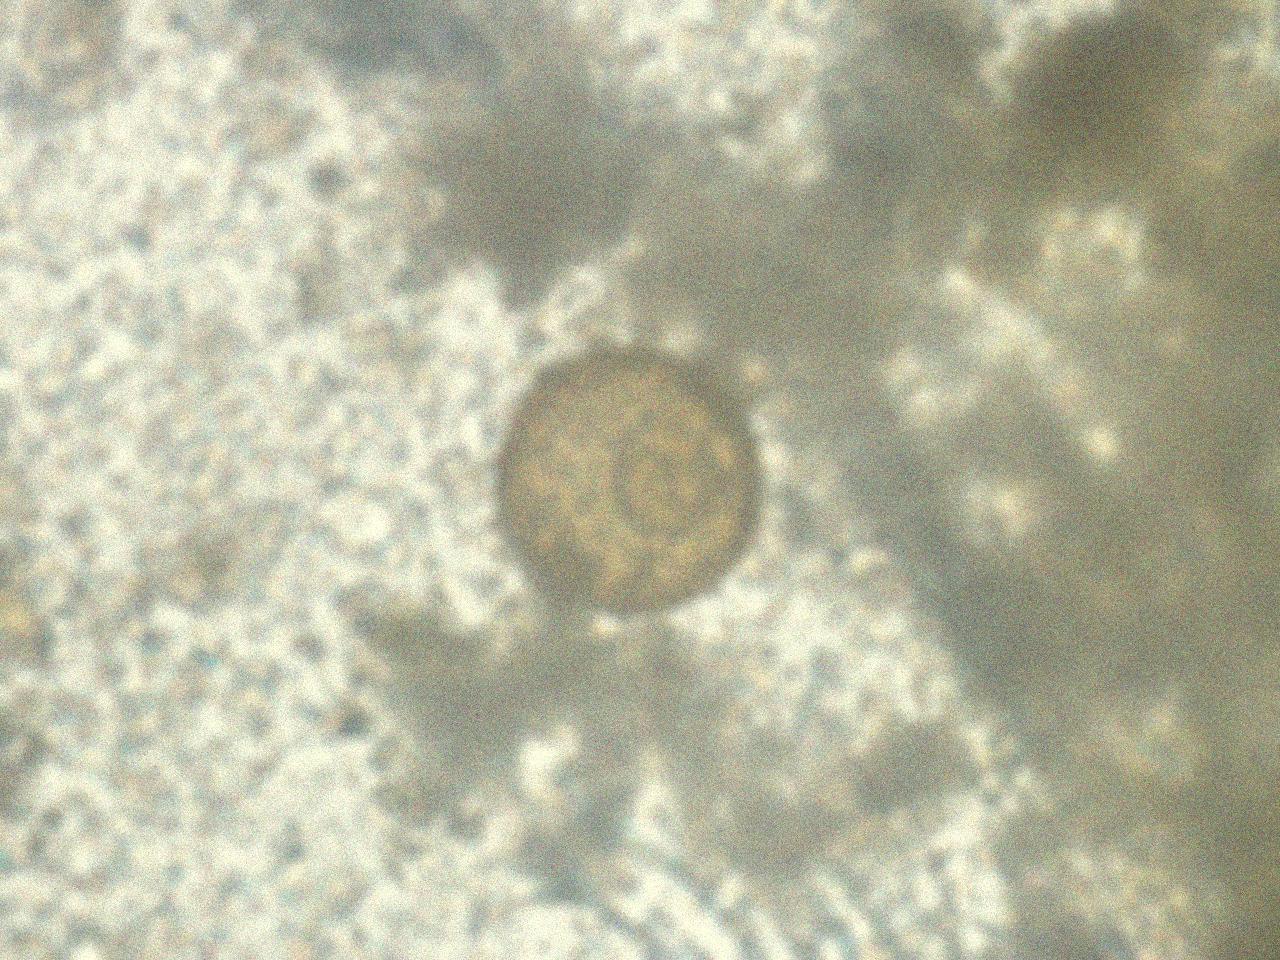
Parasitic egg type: Hymenolepis diminuta